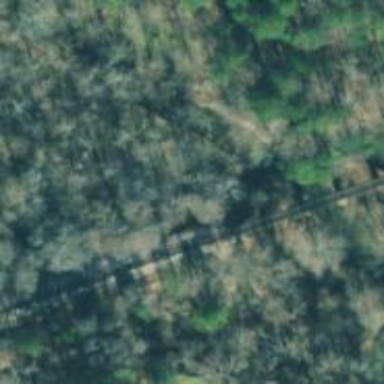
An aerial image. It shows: Railway bridge.